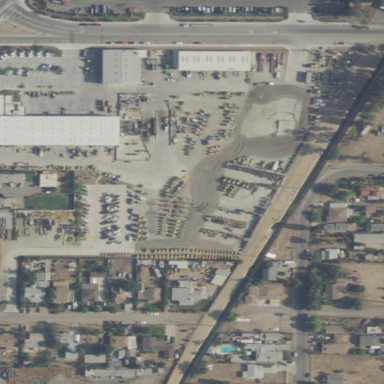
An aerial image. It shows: Industrial area.